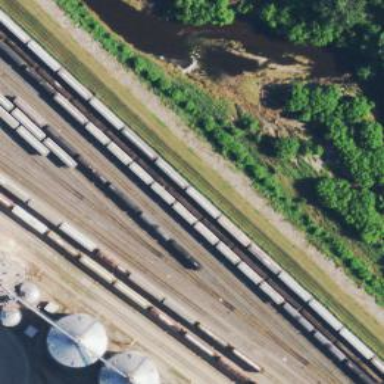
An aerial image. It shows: Railway yard with one track.